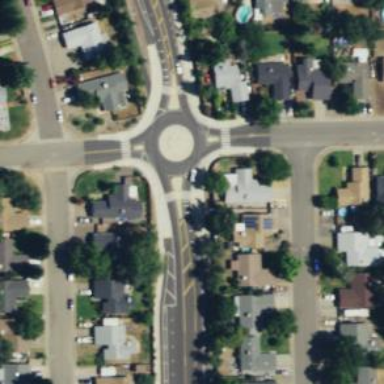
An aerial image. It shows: Mini roundabout on the road.